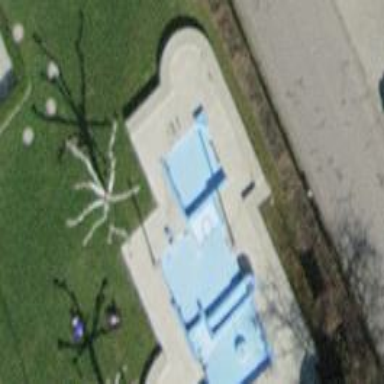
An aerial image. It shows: Outdoor swimming pool in leisure land.